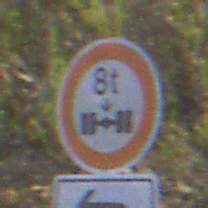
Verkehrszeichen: TatsaechlicheAchslast
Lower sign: RichtungsangabeDurchPfeile2
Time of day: MorningAfternoon
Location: Outdoor (RoadRail)
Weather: PartlyCloudy
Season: NotSpecified
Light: Natural